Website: ulta-beauty
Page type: account-selection
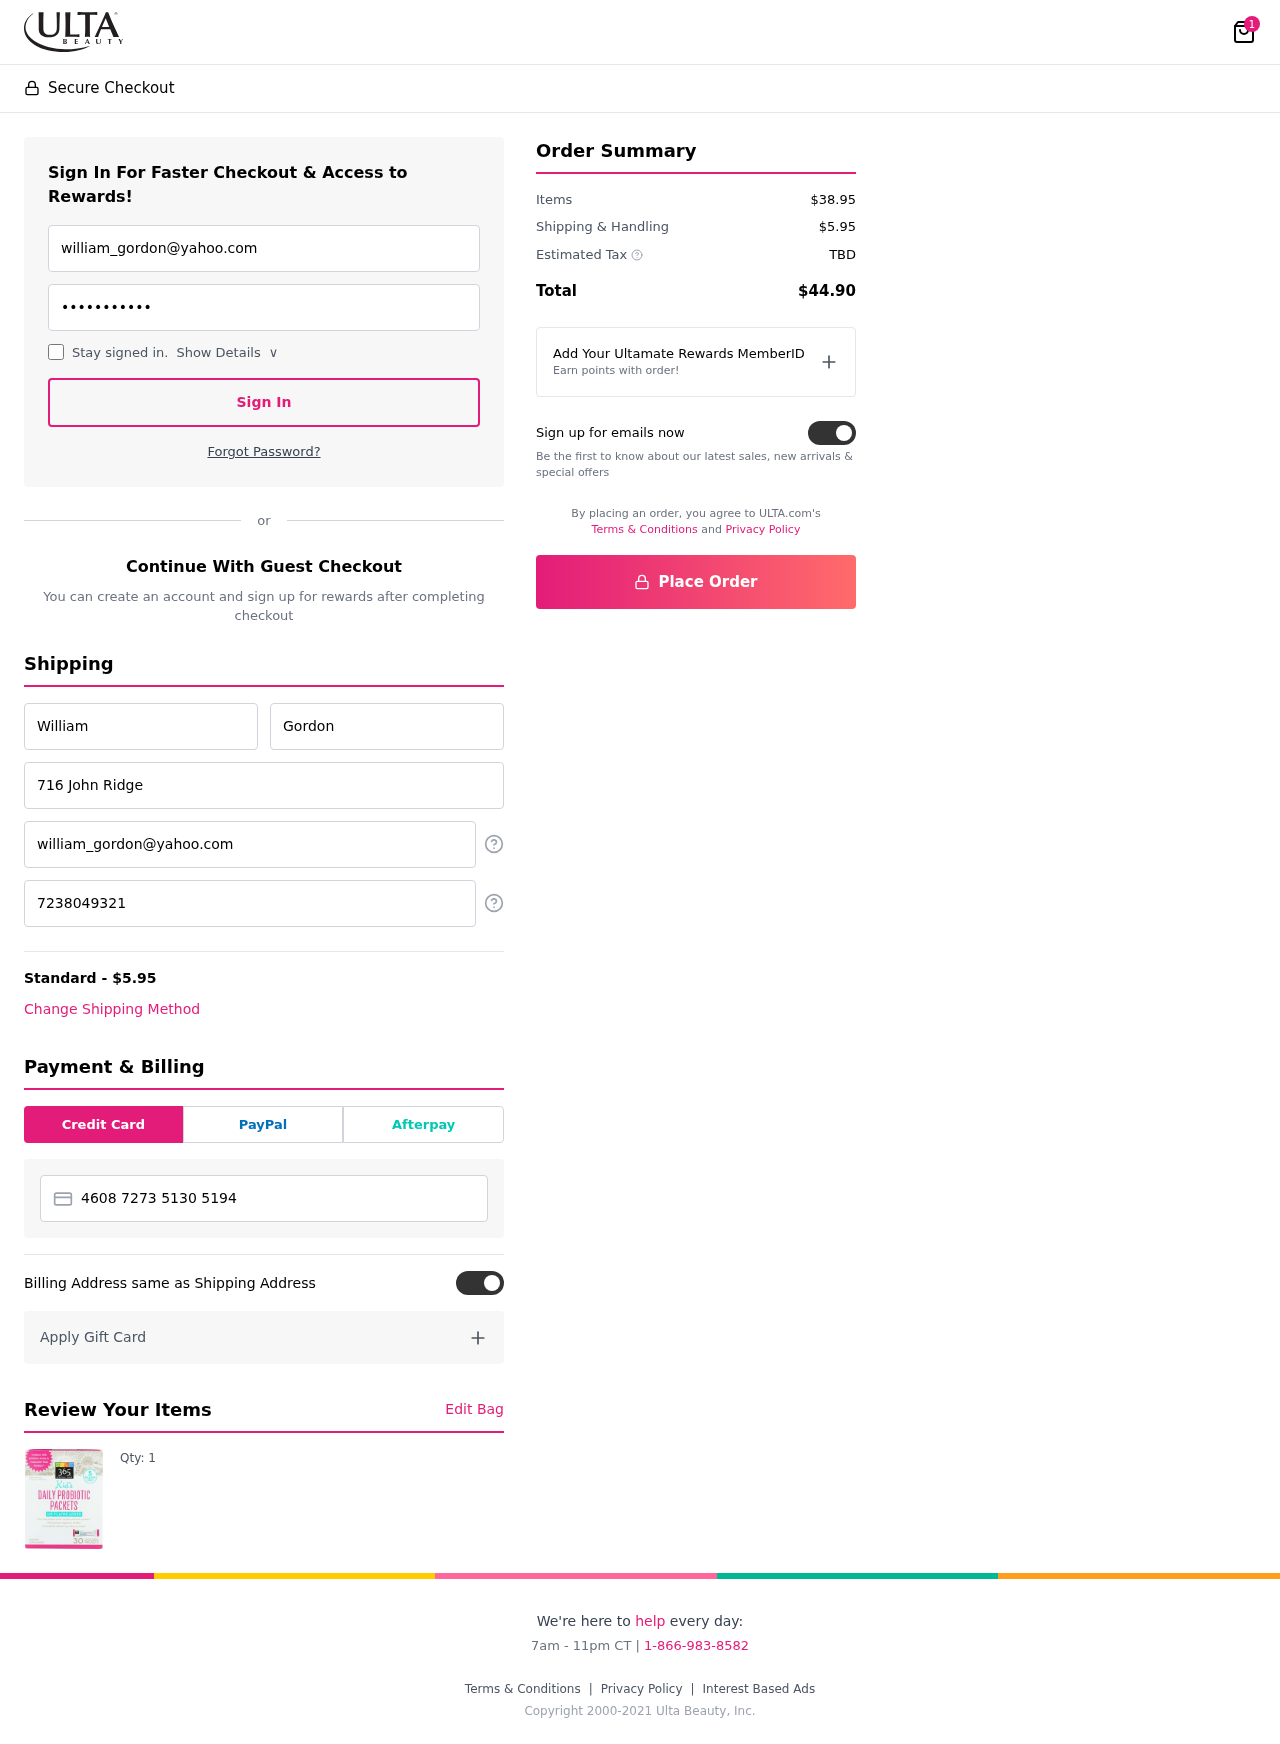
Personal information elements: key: PII_CARD_NUMBER
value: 4608 7273 5130 5194
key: PII_EMAIL
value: william_gordon@yahoo.com
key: PII_EMAIL2
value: william_gordon@yahoo.com
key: PII_FIRSTNAME
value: William
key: PII_LASTNAME
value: Gordon
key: PII_PHONE
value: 7238049321
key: PII_STREET
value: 716 John Ridge
Product elements: key: PRODUCT1_QUANTITY
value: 1
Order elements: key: ORDER_NUM_ITEMS
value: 1
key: ORDER_SHIPPING_COST
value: $5.95
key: ORDER_SUBTOTAL
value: $38.95
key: ORDER_TAX
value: TBD
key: ORDER_TOTAL
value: $44.90